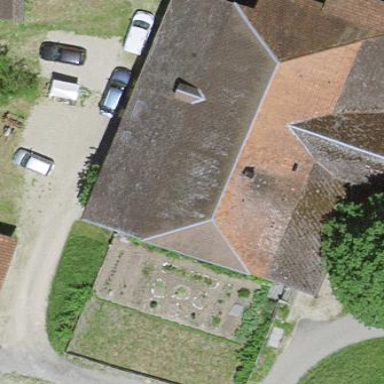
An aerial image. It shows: Farm building.